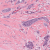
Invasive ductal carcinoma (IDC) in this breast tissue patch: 1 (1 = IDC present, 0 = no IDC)